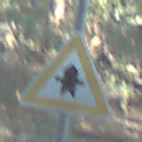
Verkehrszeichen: Vorfahrt
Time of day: MorningAfternoon
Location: Outdoor (Nature)
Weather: Clear
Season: NotSpecified
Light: Natural